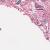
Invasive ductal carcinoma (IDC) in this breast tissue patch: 0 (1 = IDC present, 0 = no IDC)